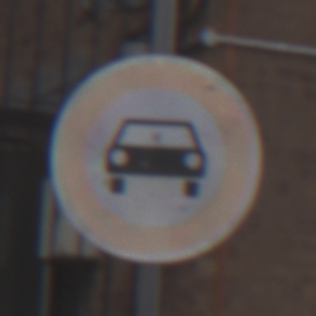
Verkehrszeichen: VerbotKraftwagen
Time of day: MorningAfternoon
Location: Outdoor (Urban)
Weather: Overcast
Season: NotSpecified
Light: Natural